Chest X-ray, PA view. Patient: 51 years old, sex M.
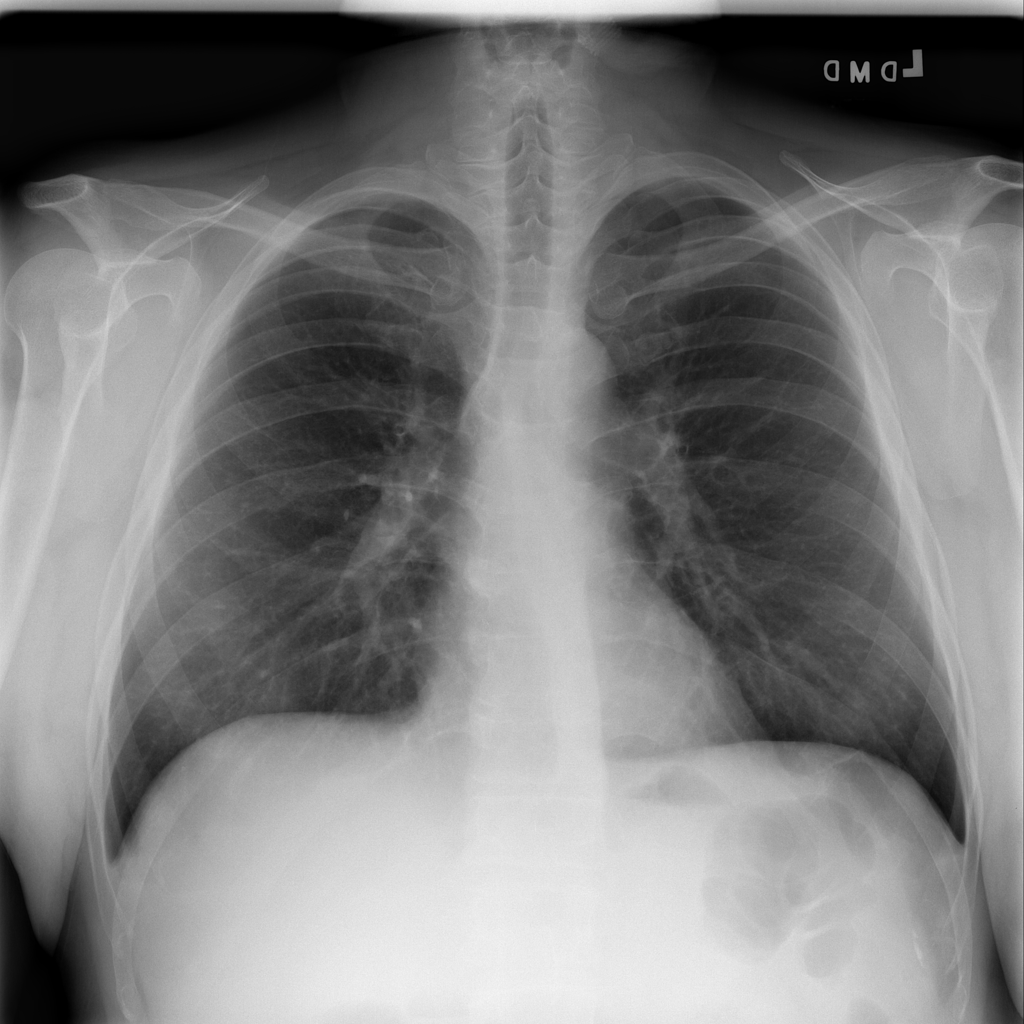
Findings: No Finding